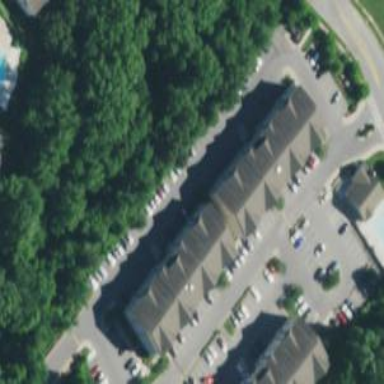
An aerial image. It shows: Image showing building with apartments.